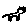
Label: cat